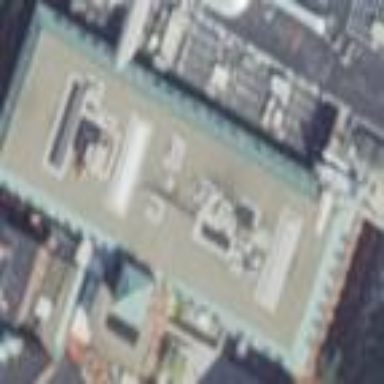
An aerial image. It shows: Office building.